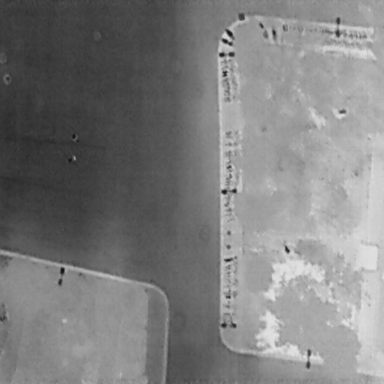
There are three Bicycles in the infrared image.